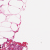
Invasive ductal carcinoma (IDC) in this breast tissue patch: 0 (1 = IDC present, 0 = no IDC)